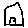
Label: house